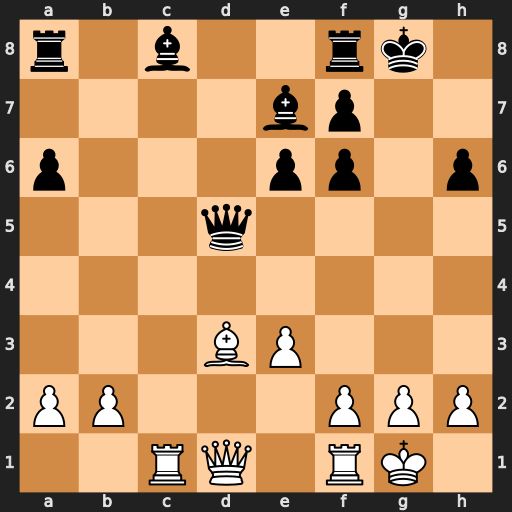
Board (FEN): r1b2rk1/4bp2/p3pp1p/3q4/8/3BP3/PP3PPP/2RQ1RK1
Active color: w
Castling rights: -
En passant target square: -
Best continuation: Qg4+ Kh8 Be4